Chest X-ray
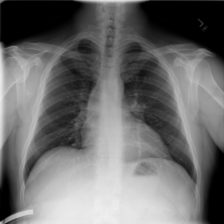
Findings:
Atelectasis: positive
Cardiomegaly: negative
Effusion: negative
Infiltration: negative
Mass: negative
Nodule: negative
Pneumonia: negative
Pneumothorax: negative
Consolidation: negative
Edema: negative
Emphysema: negative
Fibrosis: negative
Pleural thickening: negative
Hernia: negative